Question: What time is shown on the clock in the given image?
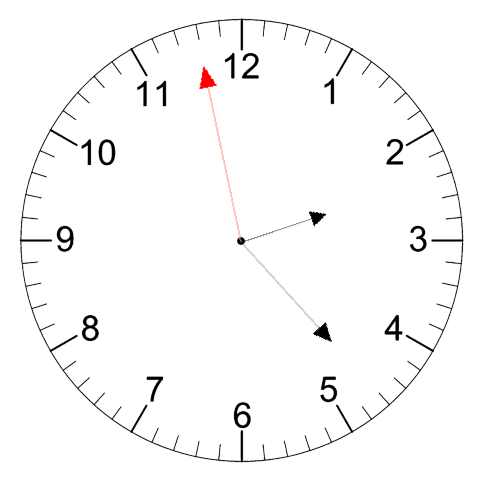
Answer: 02:22:58